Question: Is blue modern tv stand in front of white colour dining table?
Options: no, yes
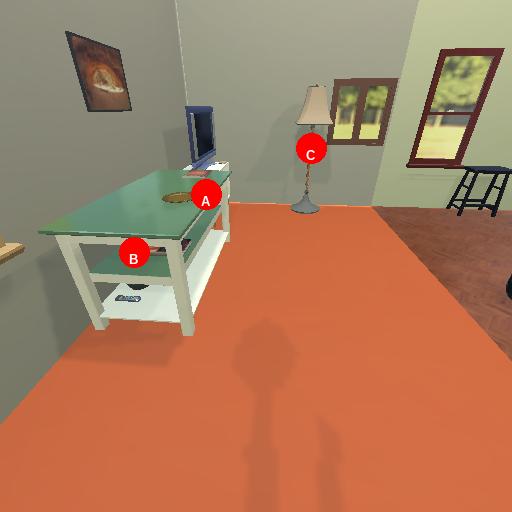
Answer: no